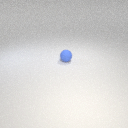
small blue rubber sphere